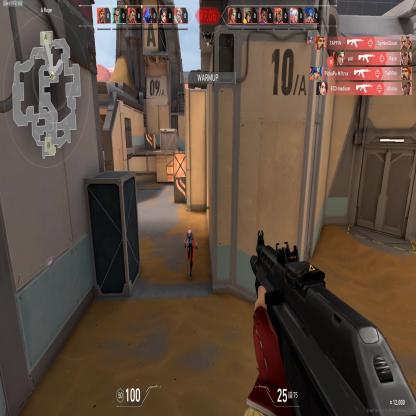
Label: enemy